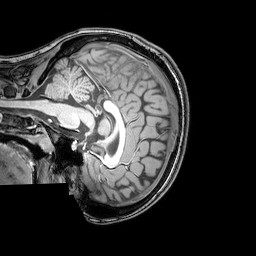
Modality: T1w
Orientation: sagittal
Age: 20
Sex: female
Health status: healthy
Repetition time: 0.081 s
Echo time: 0.037 s